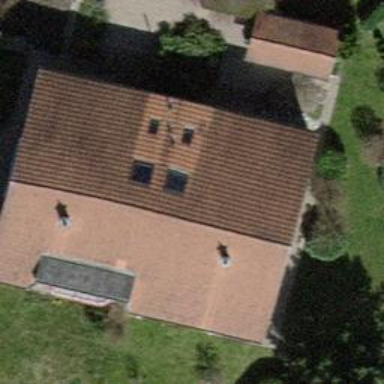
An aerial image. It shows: Semi-detached house.